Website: lowes
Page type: address-validator
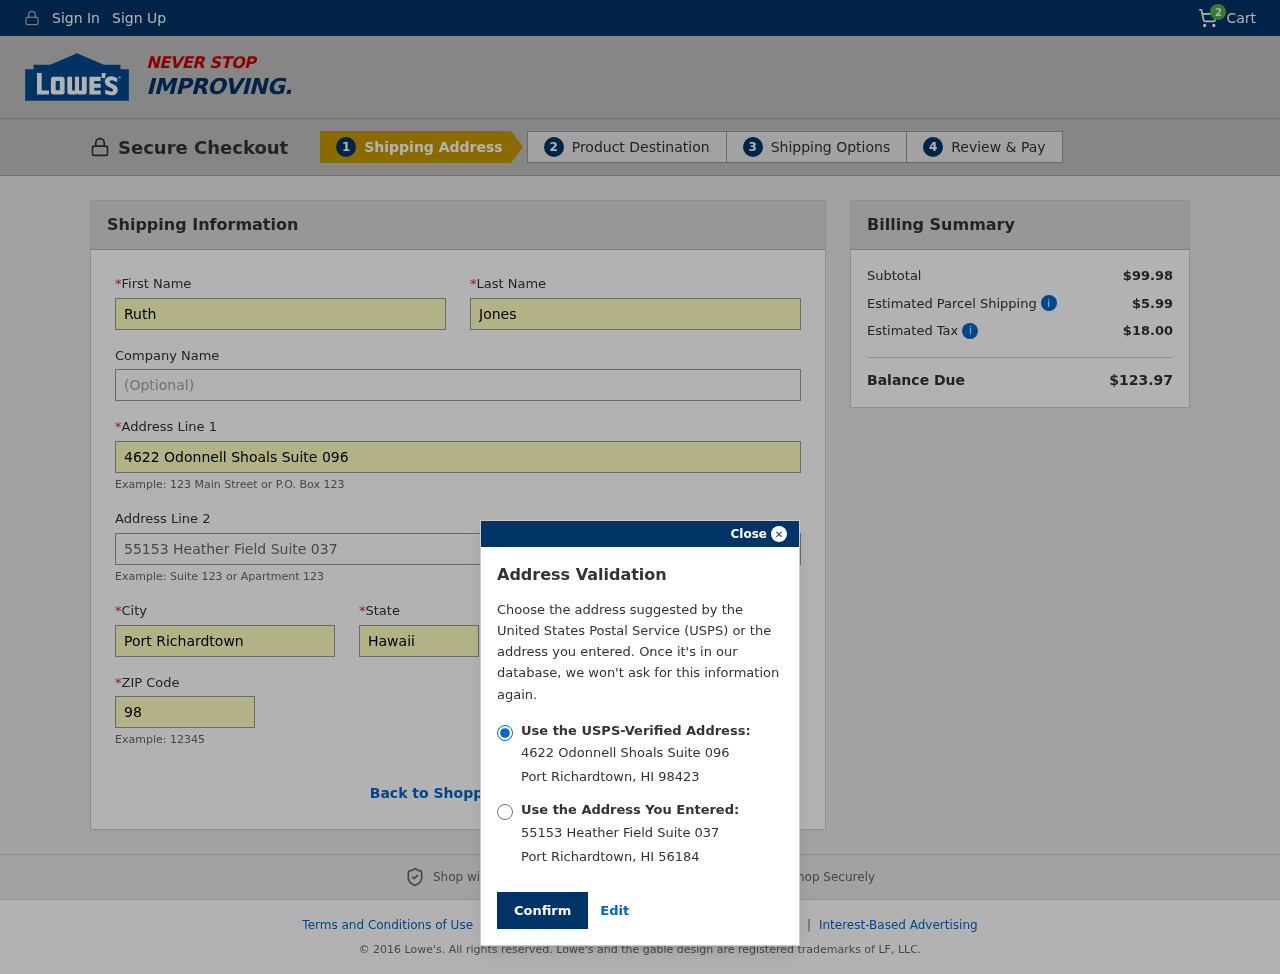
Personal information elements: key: PII_CITY
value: Port Richardtown
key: PII_FIRSTNAME
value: Ruth
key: PII_LASTNAME
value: Jones
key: PII_POSTCODE
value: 98423
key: PII_POSTCODE2
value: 56184
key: PII_STATE
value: Hawaii
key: PII_STATE_ABBR
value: HI
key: PII_STREET
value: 4622 Odonnell Shoals Suite 096
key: PII_STREET2
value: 55153 Heather Field Suite 037
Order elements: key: ORDER_NUM_ITEMS
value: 2
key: ORDER_SUBTOTAL
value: $99.98
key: ORDER_SHIPPING_COST
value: $5.99
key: ORDER_TAX
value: $18.00
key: ORDER_TOTAL
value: $123.97